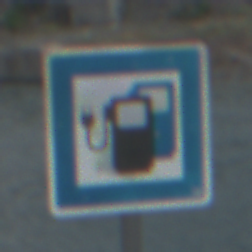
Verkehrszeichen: LadestationFuerElektrofahrzeuge
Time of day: MorningAfternoon
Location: Outdoor (Nature)
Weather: PartlyCloudy
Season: NotSpecified
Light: Natural